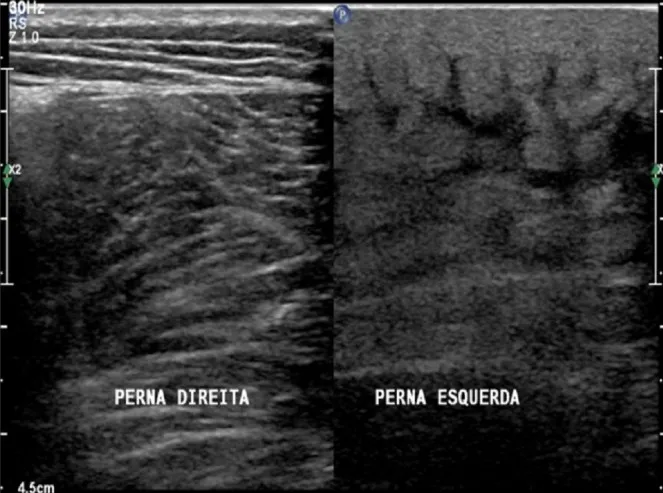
High-frequency ultrasound. Left side of the image: normal right lower limb; right side of the image: left lower limb with lymphedema and disarrangement of skin structures.
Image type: radiology (ultrasound)